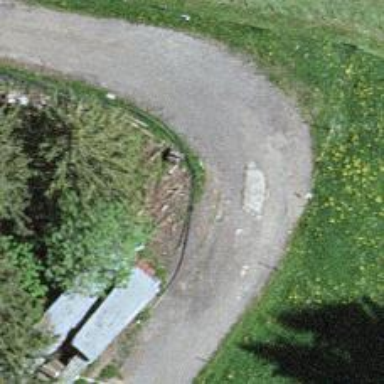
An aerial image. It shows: Culvert tunnel.